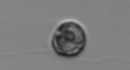
Label: Dinophyceae